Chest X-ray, PA view. Patient: 52 years old, sex F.
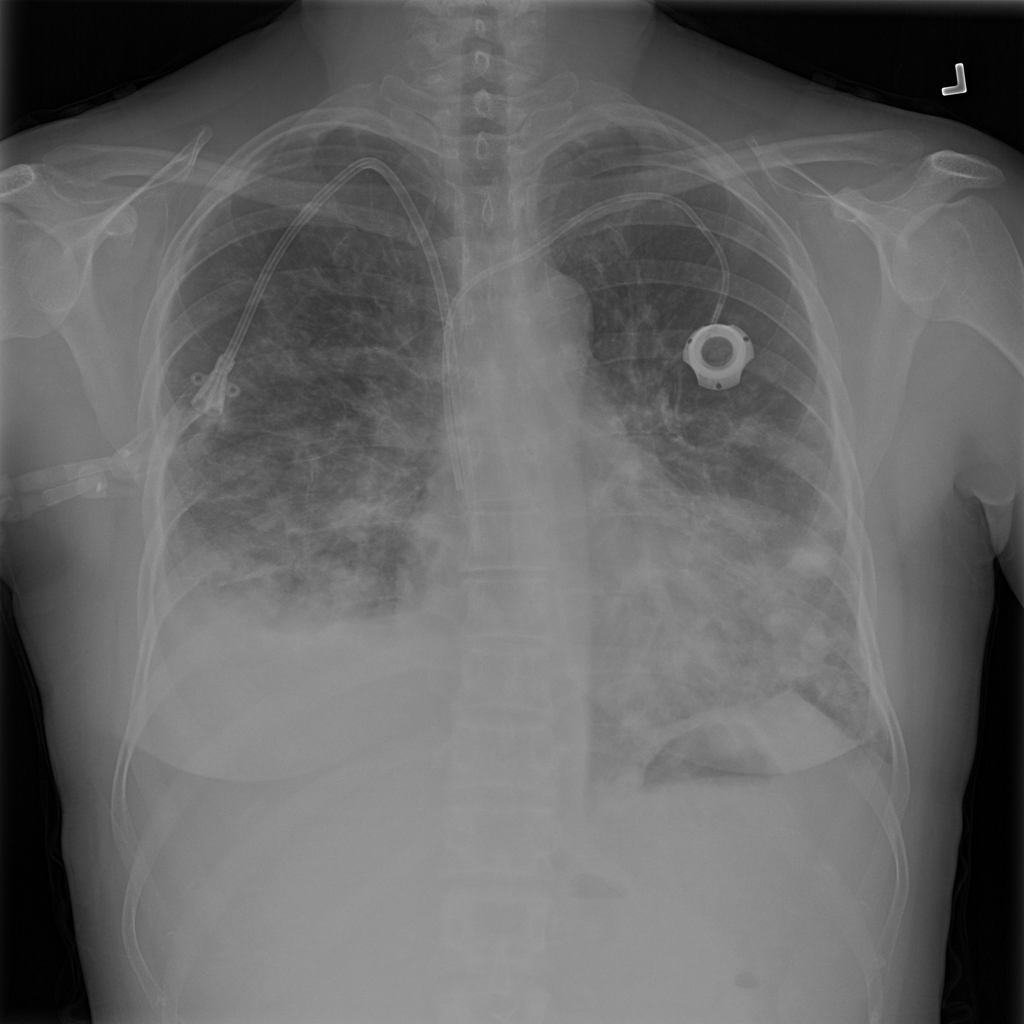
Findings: Edema, Infiltration